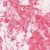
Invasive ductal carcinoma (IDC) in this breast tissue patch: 0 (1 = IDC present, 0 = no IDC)